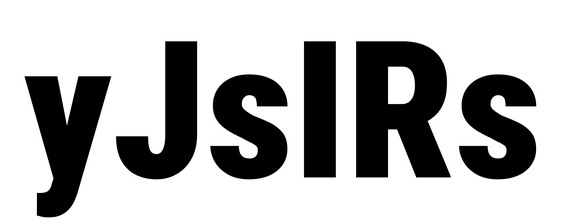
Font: Roboto_Condensed_Black